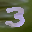
Label: 3